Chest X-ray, AP view. Patient: 32 years old, sex M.
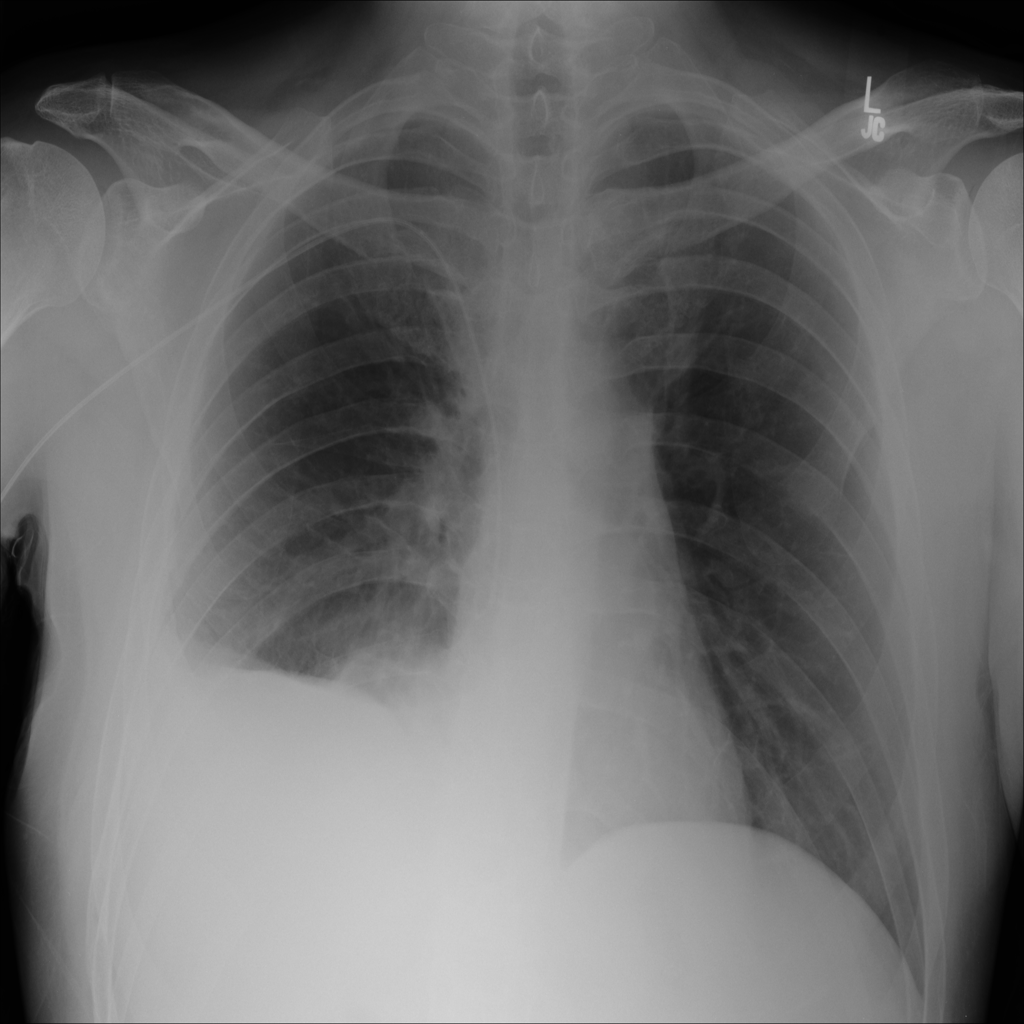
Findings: Effusion, Infiltration